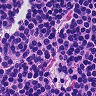
Metastatic tissue present: no